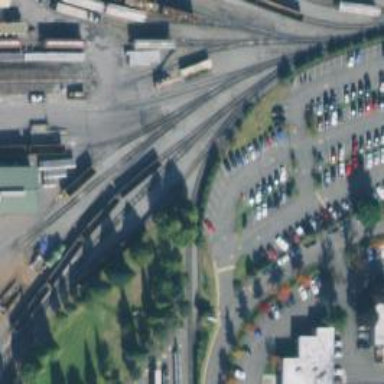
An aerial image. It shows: Railway yard in service.